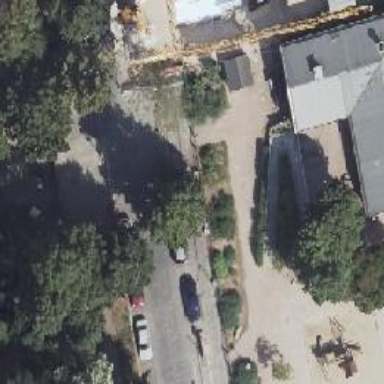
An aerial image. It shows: There is parking obstacle present in the area.